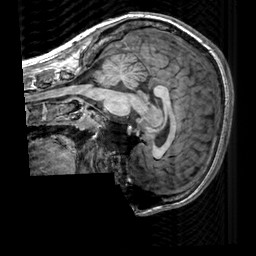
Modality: T1w
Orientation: sagittal
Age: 20
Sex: male
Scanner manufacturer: siemens
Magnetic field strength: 3 T
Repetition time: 2.3 s
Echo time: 0.00303 s